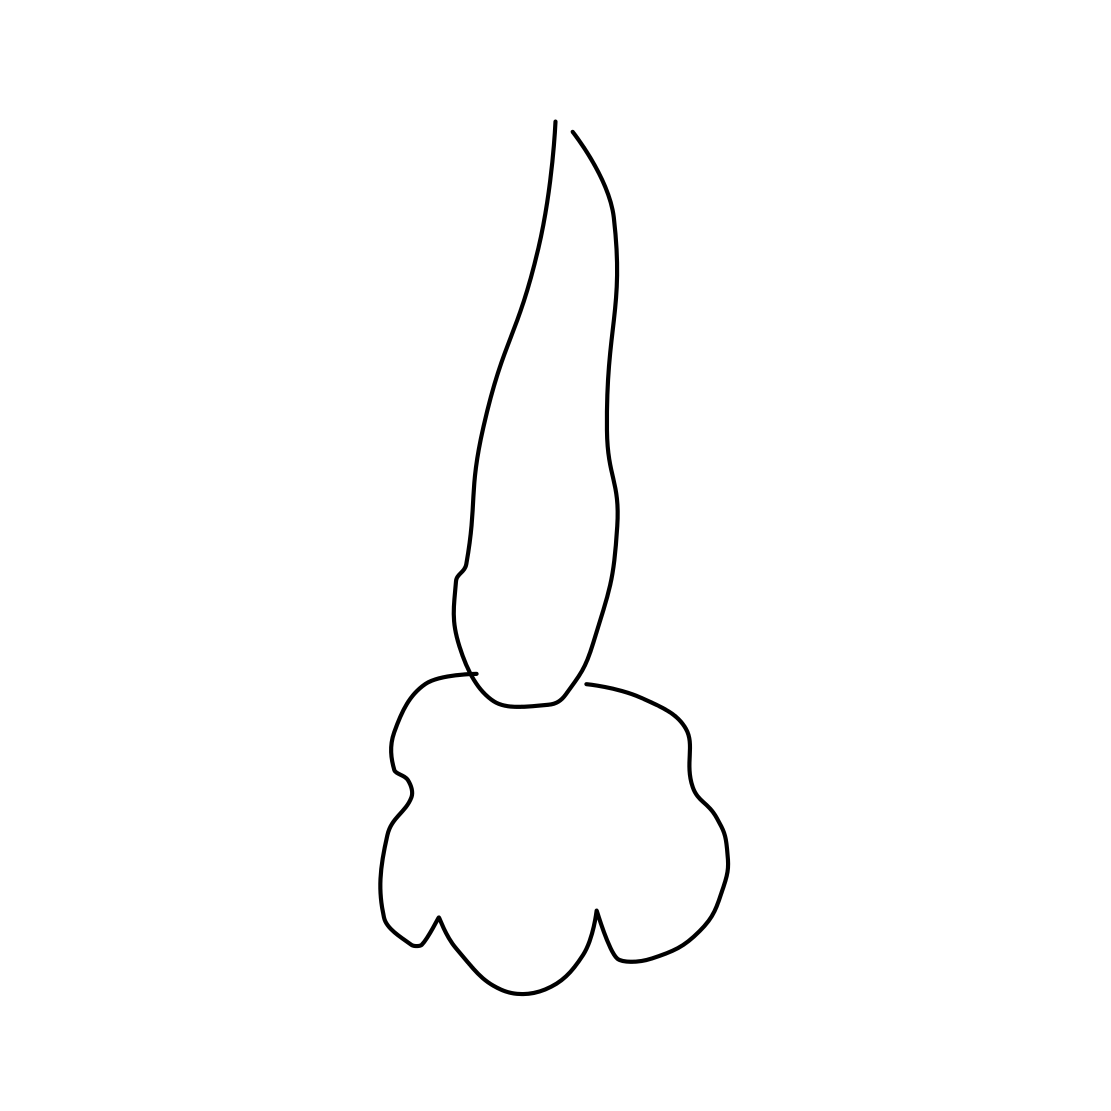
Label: carrot